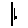
Label: line